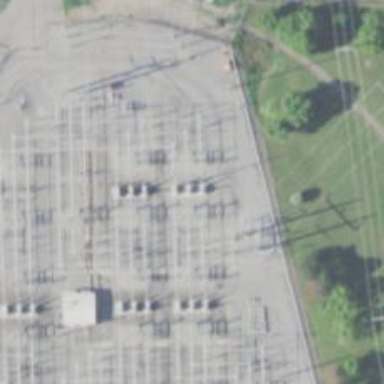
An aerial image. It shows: Switch for power supply.